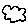
Label: cloud